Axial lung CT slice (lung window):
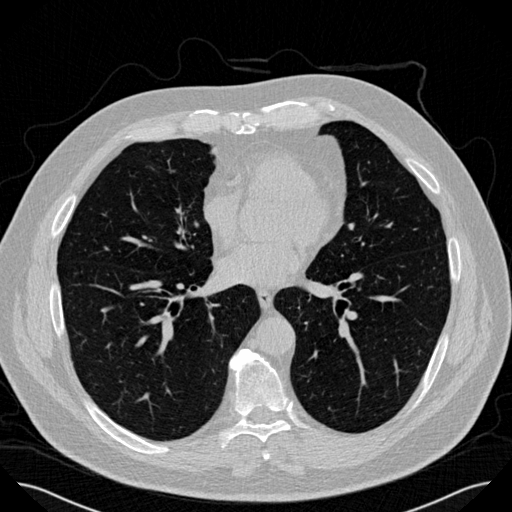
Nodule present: no